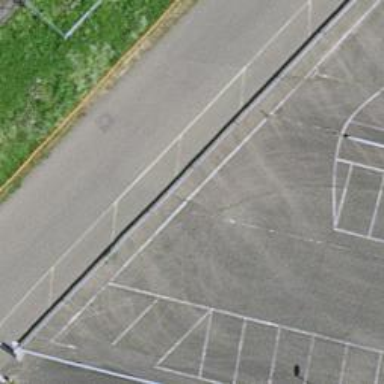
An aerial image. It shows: Paved parking aisle serving as service road.